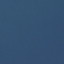
Land use / land cover class: SeaLake